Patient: sex M, age 78
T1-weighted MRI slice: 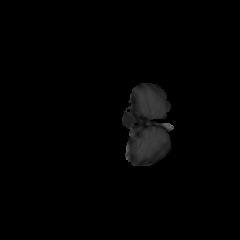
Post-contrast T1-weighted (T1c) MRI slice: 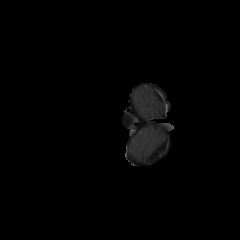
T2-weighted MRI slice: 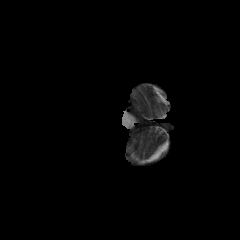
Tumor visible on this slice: no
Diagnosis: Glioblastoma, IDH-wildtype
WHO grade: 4